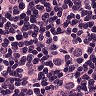
Metastatic tissue present: yes